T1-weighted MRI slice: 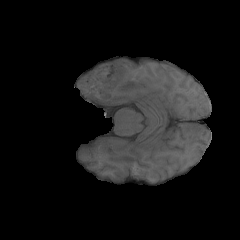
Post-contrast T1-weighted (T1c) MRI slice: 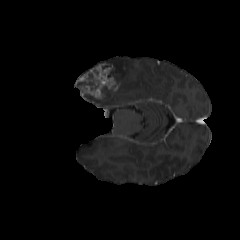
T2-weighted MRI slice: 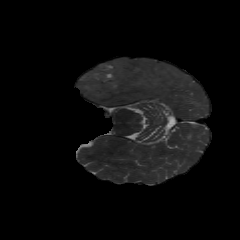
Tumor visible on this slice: yes